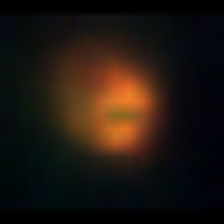
Taxon: NanoPlankton
Group: Other